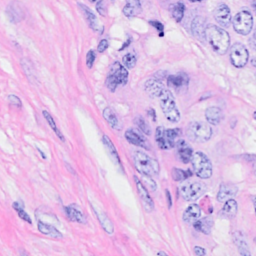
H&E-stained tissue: Breast